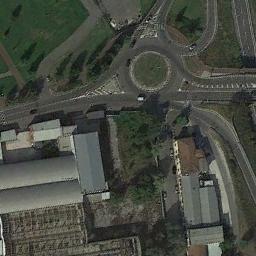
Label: roundabout